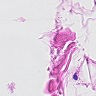
Metastatic tissue present: no